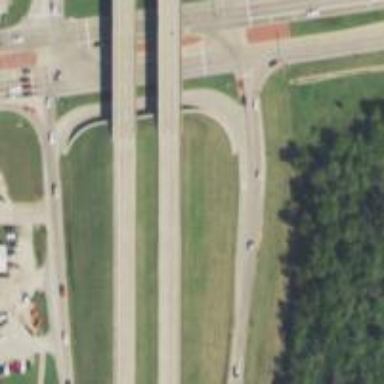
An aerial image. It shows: Trunk link highway.